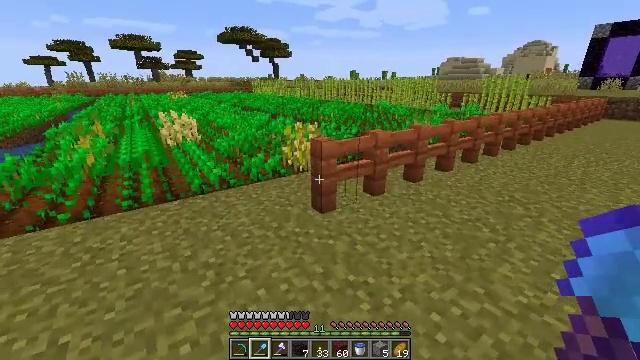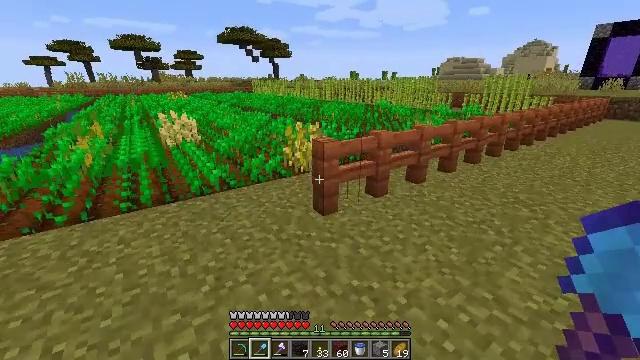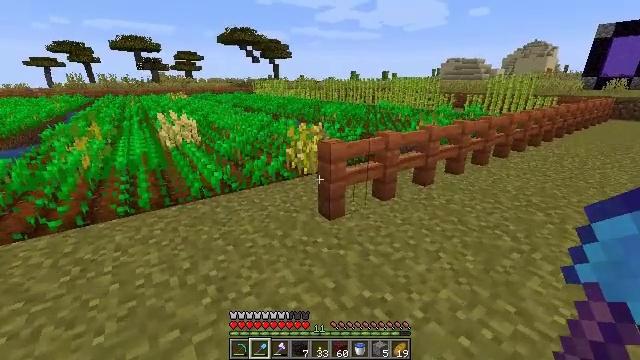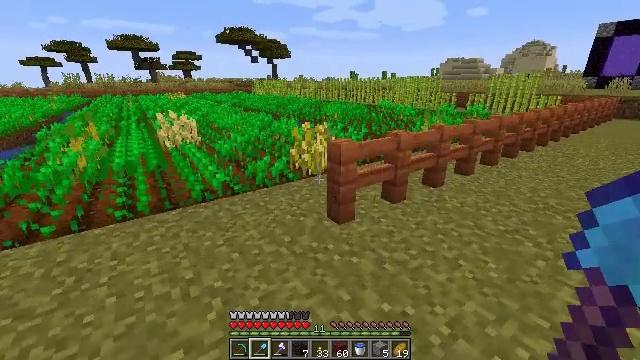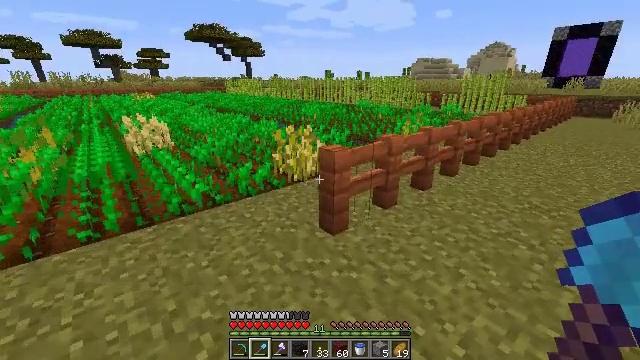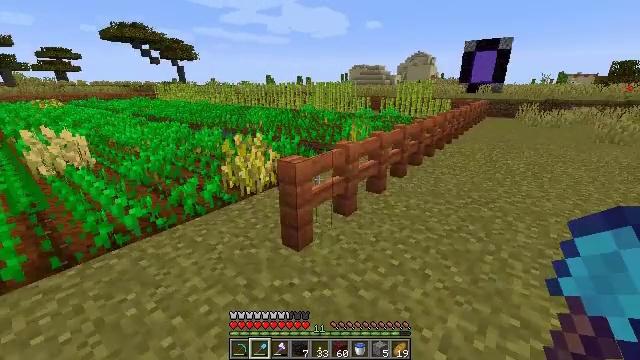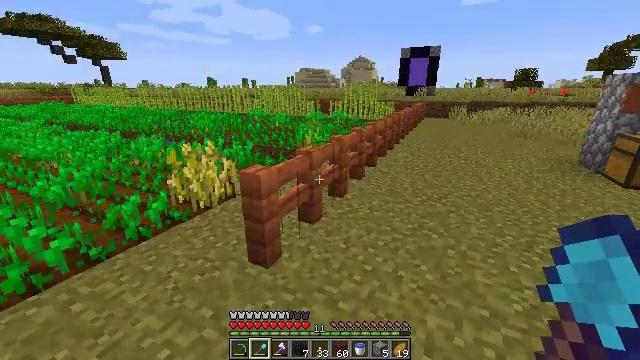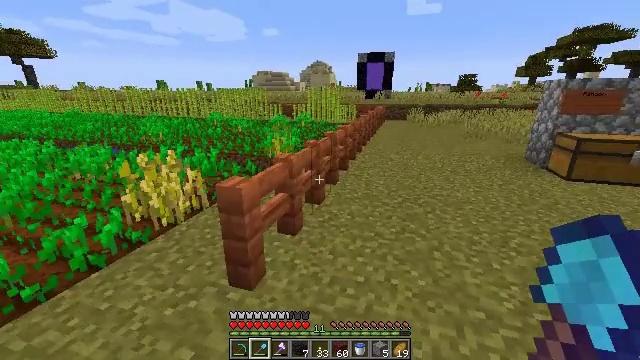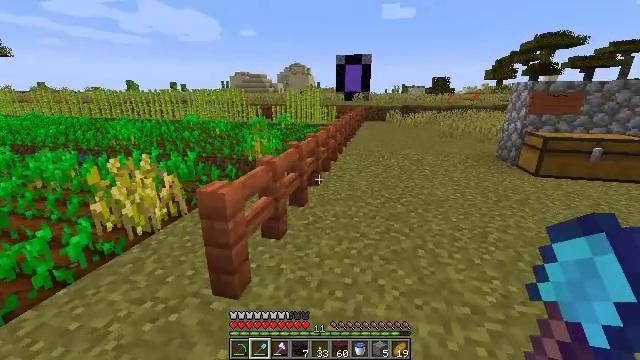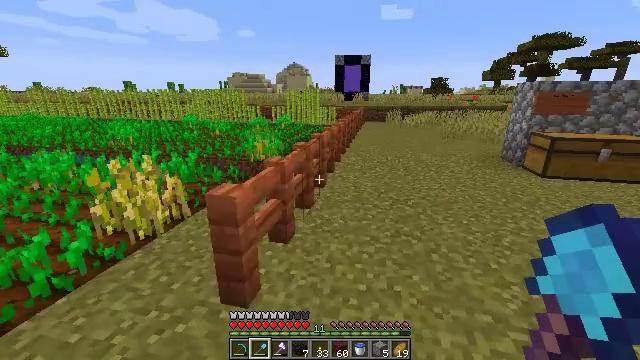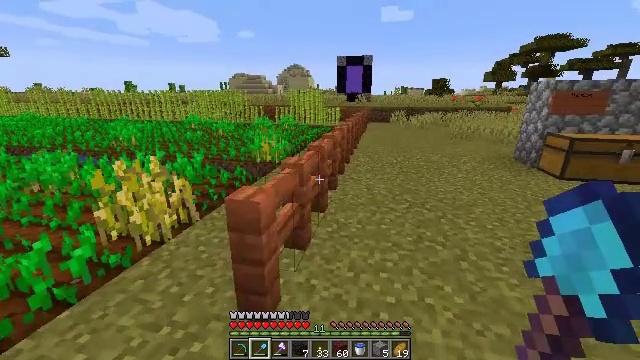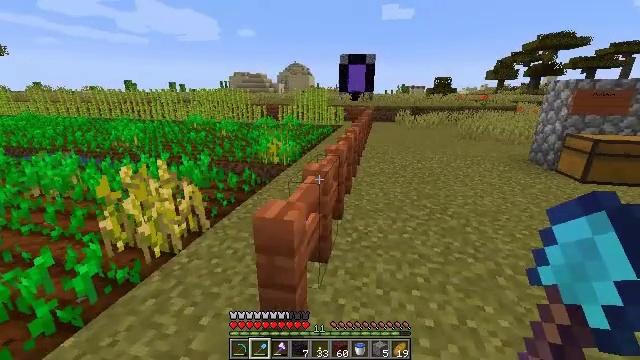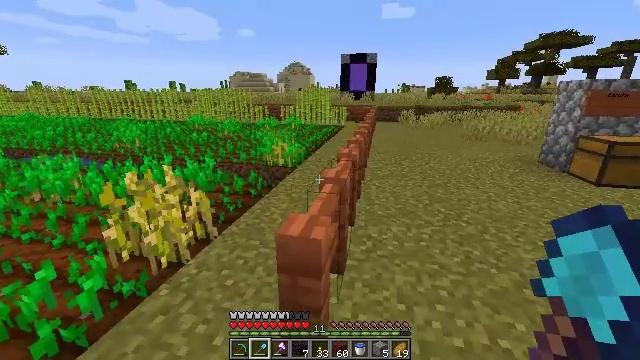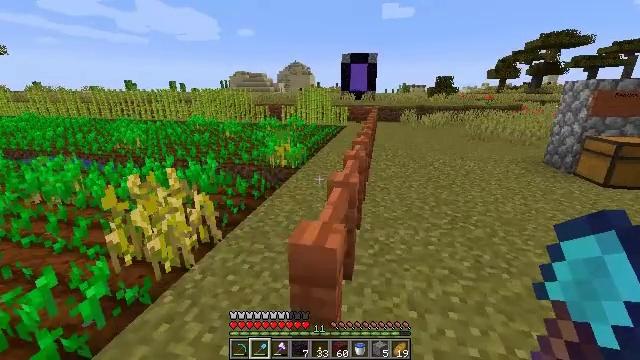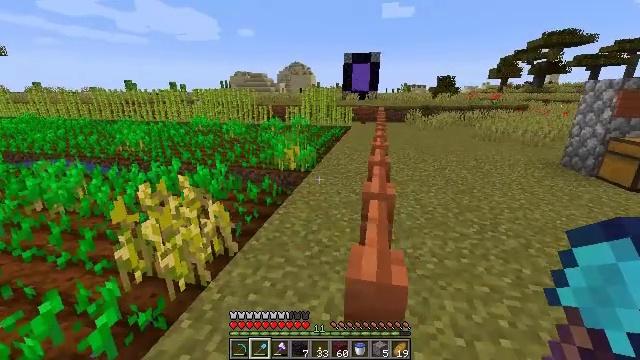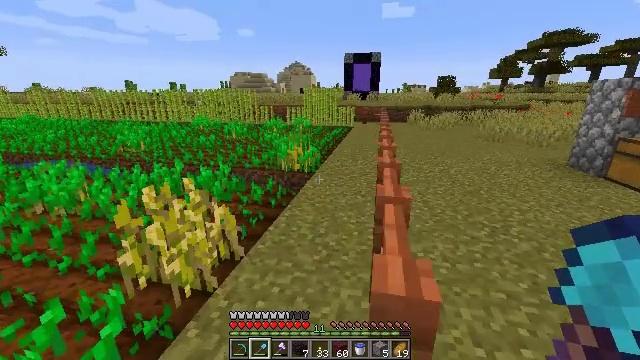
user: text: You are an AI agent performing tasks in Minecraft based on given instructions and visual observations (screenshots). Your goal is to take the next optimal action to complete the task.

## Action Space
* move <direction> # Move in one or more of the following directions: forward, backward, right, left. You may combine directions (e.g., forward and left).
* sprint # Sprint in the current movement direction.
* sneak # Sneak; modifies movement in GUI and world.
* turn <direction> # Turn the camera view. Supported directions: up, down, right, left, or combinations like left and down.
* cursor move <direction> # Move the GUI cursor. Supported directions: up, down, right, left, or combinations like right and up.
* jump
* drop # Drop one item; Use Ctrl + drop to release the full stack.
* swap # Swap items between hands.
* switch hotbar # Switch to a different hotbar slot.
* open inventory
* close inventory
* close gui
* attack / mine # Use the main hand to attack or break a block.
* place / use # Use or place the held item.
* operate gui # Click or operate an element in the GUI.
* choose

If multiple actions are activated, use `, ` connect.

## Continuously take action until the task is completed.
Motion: motion action
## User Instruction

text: Gather sugar cane for crafting.
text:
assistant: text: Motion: move forward and move left
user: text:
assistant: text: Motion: move forward and move left
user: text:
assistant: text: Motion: move forward and move left
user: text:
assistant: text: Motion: move forward and move left, turn right
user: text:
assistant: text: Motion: move forward and move left, turn right and up
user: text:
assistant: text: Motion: move forward and move left, turn right
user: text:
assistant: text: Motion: move forward and move left, turn right
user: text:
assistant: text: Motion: move forward and move left, turn right
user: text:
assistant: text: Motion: move forward and move left
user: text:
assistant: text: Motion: move forward and move left
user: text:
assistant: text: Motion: move forward and move left
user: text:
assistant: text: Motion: move forward and move left
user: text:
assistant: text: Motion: move forward and move left
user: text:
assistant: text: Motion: move forward and move left
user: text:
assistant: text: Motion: move forward and move left
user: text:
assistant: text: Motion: move forward and move left
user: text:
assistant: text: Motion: move forward and move left, turn right
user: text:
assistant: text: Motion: move forward, turn right and up
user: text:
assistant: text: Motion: move forward, turn right
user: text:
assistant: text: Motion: move forward, turn right and up
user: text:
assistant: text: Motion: move forward, turn right
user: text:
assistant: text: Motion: move forward
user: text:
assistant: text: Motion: move forward, turn right
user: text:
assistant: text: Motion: move forward
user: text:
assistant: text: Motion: move forward, sprint
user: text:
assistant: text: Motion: move forward, sprint
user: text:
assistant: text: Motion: move forward, sprint
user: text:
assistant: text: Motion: move forward, sprint
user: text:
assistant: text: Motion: move forward, sprint
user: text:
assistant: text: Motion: move forward, sprint